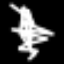
Label: leaf